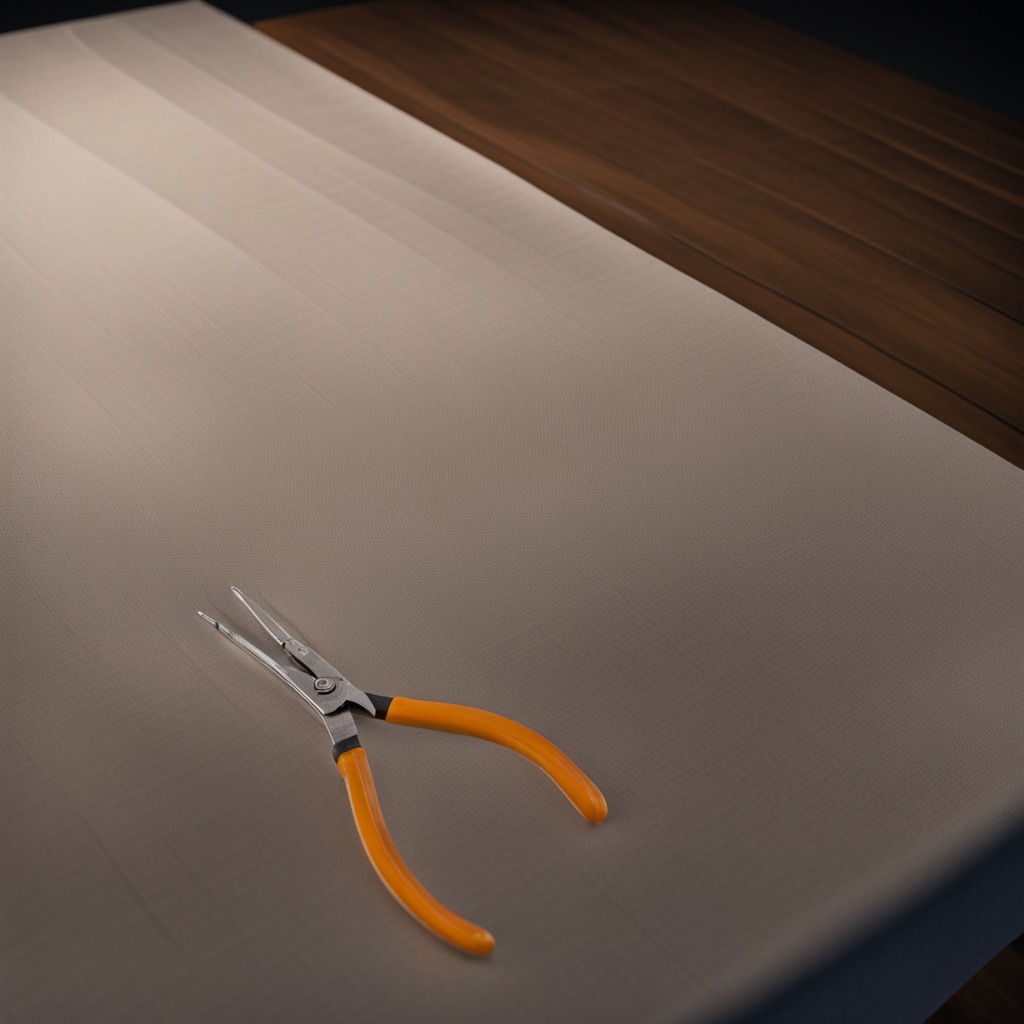
A plier lying on the wooden table in a workshop at night.